I will show an image sequence of human cooking. I have annotated the images with numbered circles. Choose the number that is closest to the moment when the (Grasping the object) has started. You are a five-time world champion in this game. Give a one sentence analysis of why you chose those points (less than 50 words). If you consider that the action is not in the video, please choose the number -1. Provide your answer at the end in a json file of this format: {"points": []}
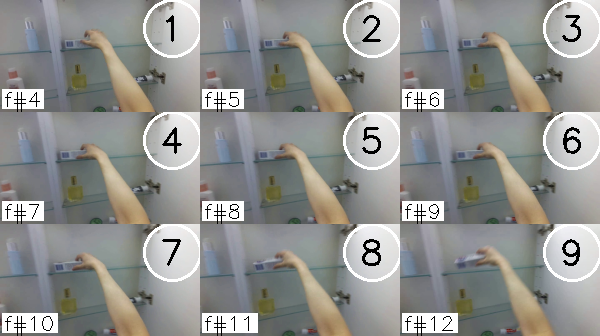
Frame 2 shows the clearest moment of hand-object contact.
{"points": [2]}